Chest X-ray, AP view. Patient: 53 years old, sex F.
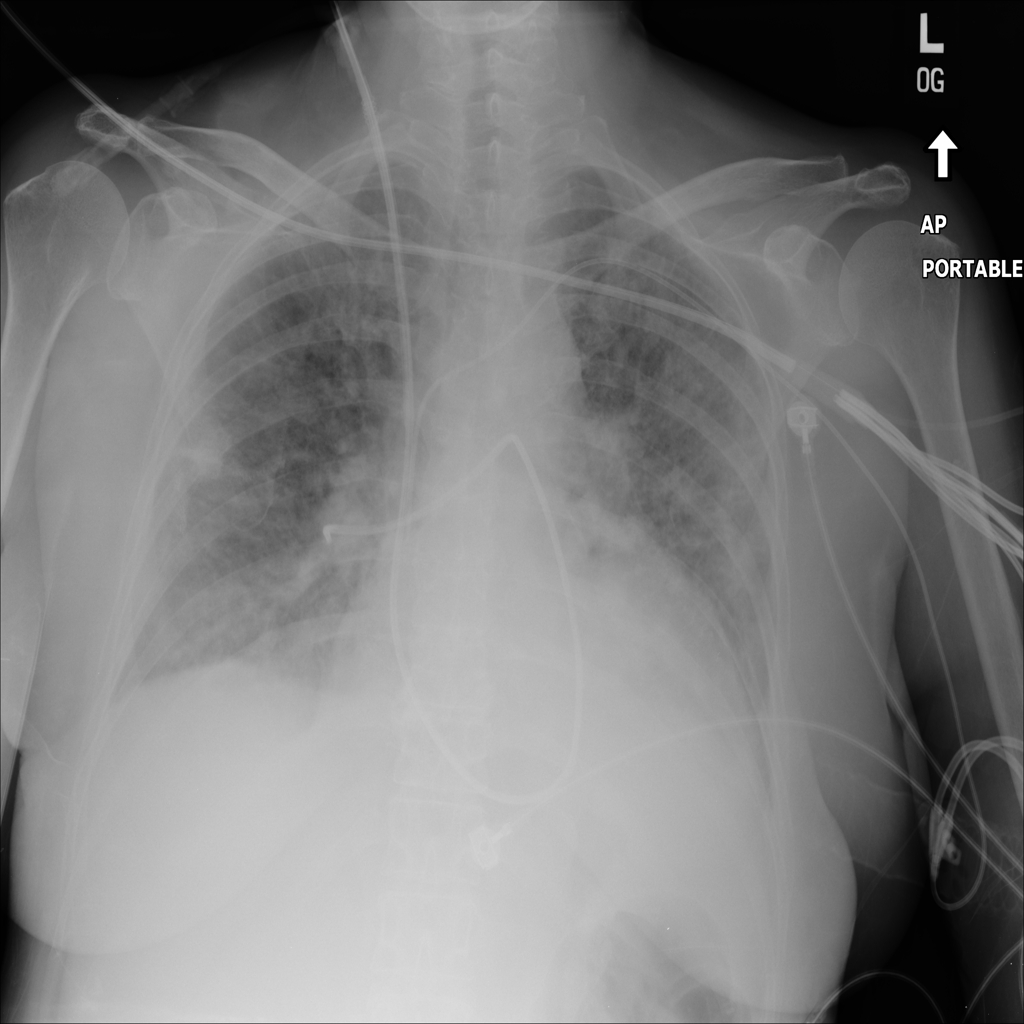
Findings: No Finding